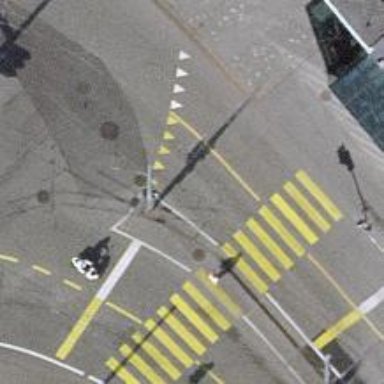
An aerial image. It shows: Road with traffic signals.